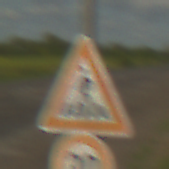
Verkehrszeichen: FussgaengerueberwegRechts
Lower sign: Geschwindigkeit30
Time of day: Midday
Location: Outdoor (RoadRail)
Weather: PartlyCloudy
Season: NotSpecified
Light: Natural